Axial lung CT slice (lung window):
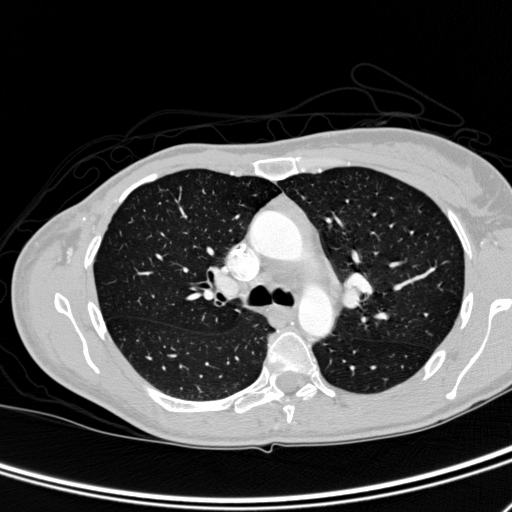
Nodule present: no